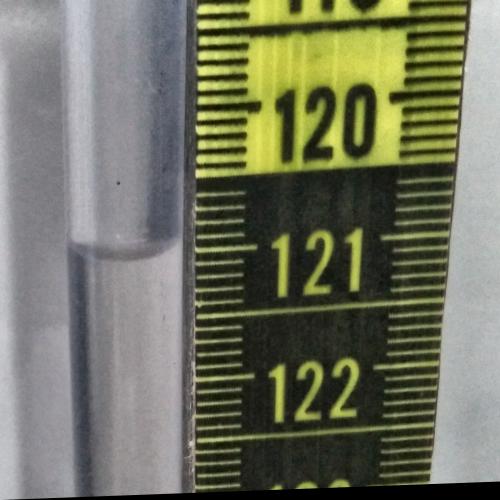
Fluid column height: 121.0 cm